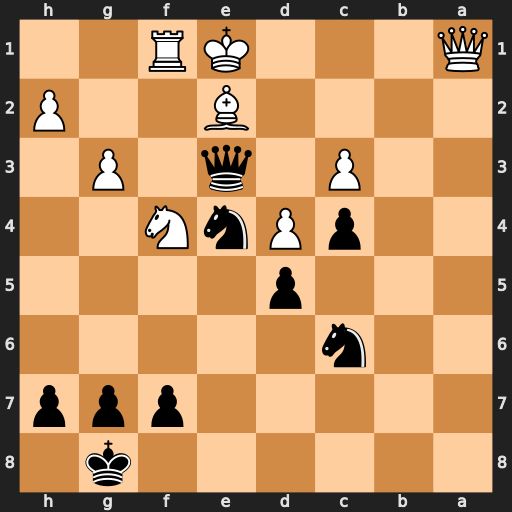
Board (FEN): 6k1/5ppp/2n5/3p4/2pPnN2/2P1q1P1/4B2P/Q3KR2
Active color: b
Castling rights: -
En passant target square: -
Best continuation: Qd2#